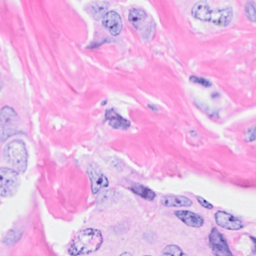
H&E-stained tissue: Breast